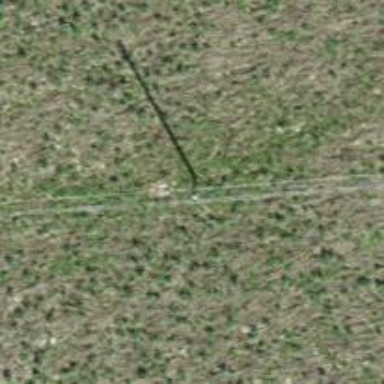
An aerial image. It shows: Power pole.